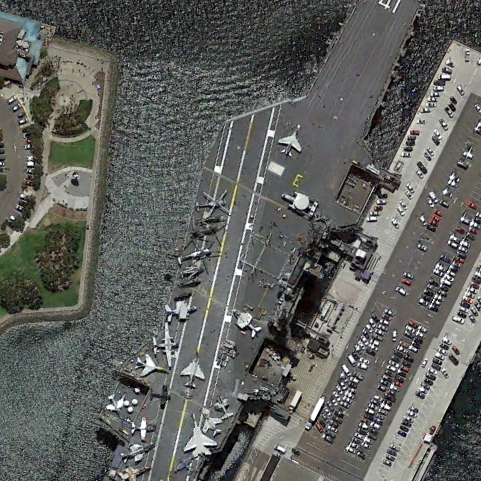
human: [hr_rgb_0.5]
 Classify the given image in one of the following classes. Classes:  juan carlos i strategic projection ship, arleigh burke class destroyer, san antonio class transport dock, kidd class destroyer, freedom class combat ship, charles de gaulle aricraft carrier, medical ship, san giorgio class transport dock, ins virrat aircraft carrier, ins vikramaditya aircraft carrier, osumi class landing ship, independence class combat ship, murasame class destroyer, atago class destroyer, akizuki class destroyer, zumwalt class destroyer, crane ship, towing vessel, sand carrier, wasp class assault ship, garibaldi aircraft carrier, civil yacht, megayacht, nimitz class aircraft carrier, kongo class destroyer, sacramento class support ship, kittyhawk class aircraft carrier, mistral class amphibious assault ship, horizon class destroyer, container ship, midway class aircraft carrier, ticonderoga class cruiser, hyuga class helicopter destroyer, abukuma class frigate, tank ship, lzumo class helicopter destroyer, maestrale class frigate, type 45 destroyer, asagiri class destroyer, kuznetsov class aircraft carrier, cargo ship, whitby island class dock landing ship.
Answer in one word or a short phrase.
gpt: Midway class aircraft carrier